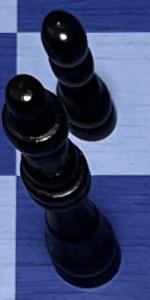
Label: Queen_Black